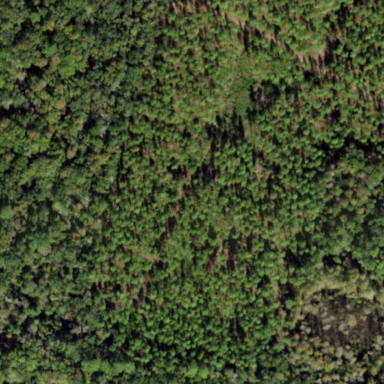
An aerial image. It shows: Forest dominated by needle-leaved trees.